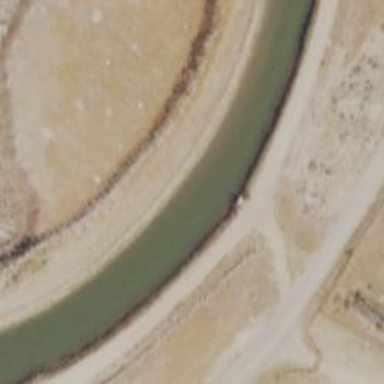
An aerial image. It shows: Canal.